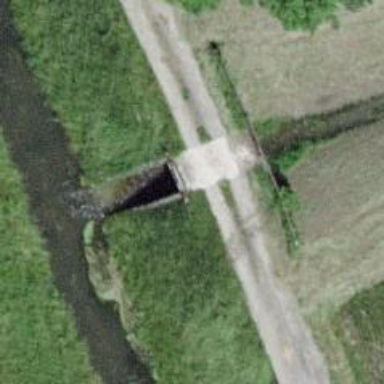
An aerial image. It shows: Culvert tunnel crossing ditch waterway.